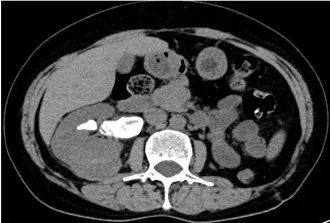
The abdominal CT at readmission.
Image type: radiology (ct)